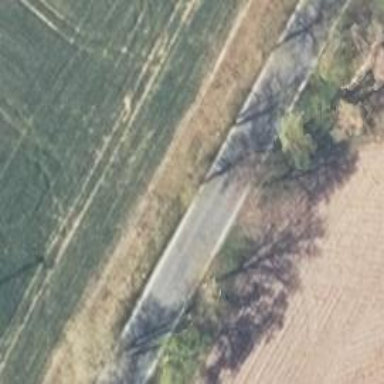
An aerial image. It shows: Secondary road with asphalt surface.